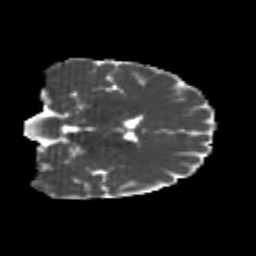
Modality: MD
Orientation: coronal
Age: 20
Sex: female
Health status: healthy
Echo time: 0.074 s